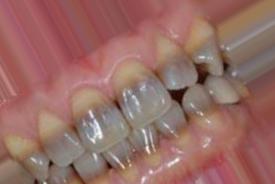
Condition: Tooth Discoloration